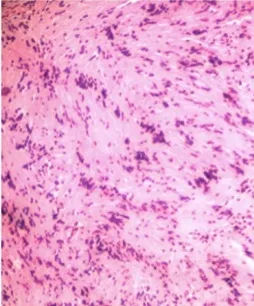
(b) High power image showed biphasic appearance with hypercellular Antoni A areas and myxoid hypocellular Antoni B areas. There was evidence of nuclear pallisading around fibrillary processes (verocay bodies) and variable cellular spindle cell proliferation consistent with schwannoma. No atypical infiltrate or evidence of malignancy was seen.
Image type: pathology (h&e)